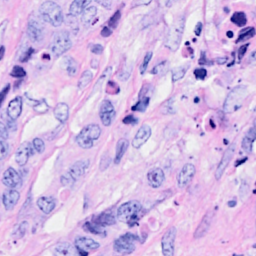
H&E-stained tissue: Breast